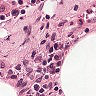
Metastatic tissue present: no